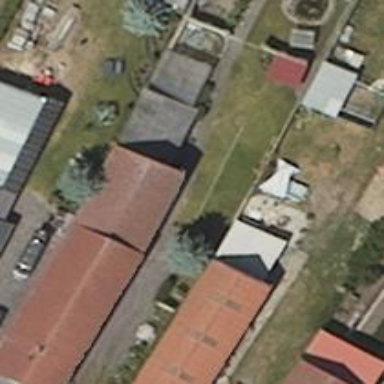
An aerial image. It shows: Shed.